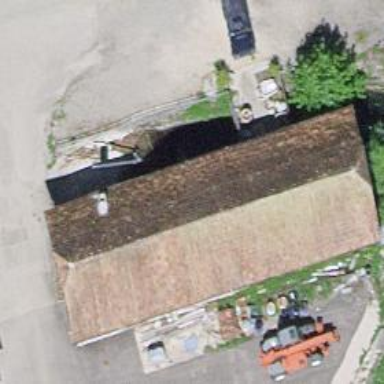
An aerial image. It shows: Detached building.